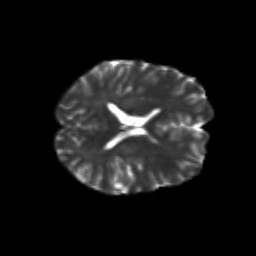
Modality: T2w
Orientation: axial
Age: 29
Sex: male
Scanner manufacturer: siemens
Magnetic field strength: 3 T
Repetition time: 3.5 s
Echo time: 0.125 s